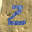
Label: 2